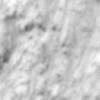
Label: no_change